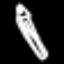
Label: pencil